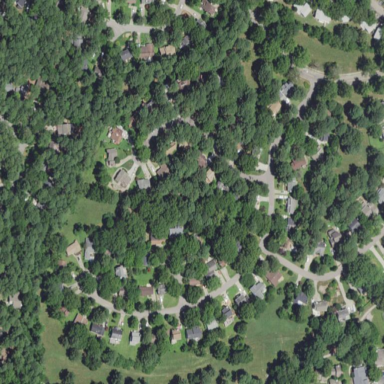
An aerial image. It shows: Residential area within neighborhood.